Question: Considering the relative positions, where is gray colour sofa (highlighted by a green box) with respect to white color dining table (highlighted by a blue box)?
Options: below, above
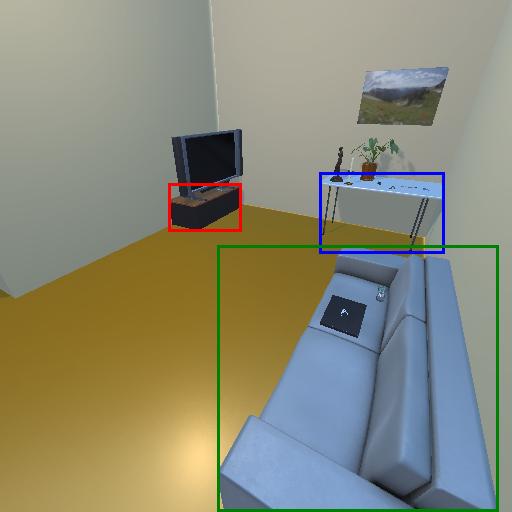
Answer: below